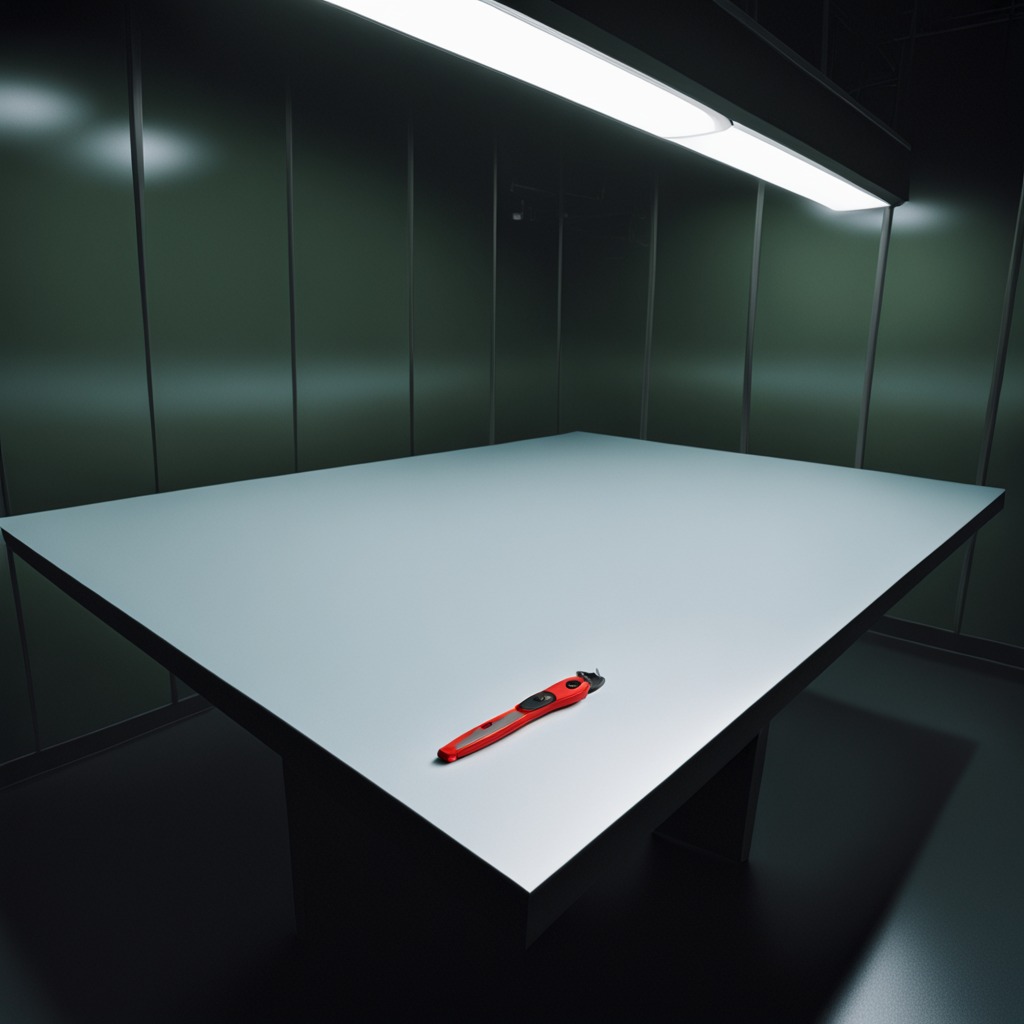
A utility knife lies on a clean empty table in a railway signal maintenance room lit by harsh overhead fluorescents.